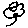
Label: flower